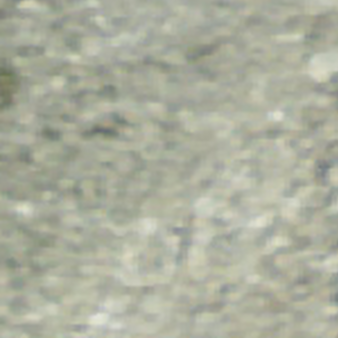
Label: other